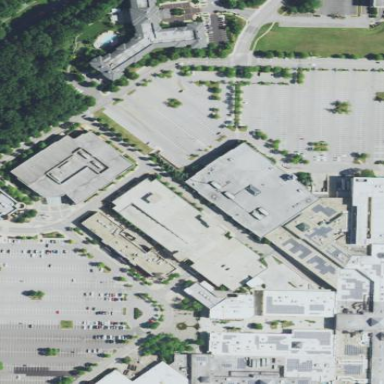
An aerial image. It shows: Department store building.